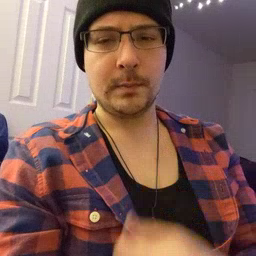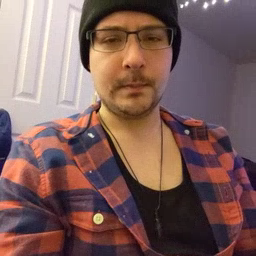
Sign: zipper